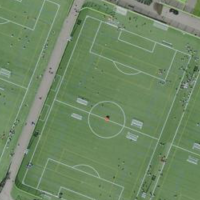
EUNIS habitat code: 53
Species observed at this site:
Agrimonia eupatoria